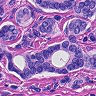
Metastatic tissue present: yes